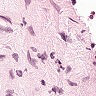
Metastatic tissue present: no